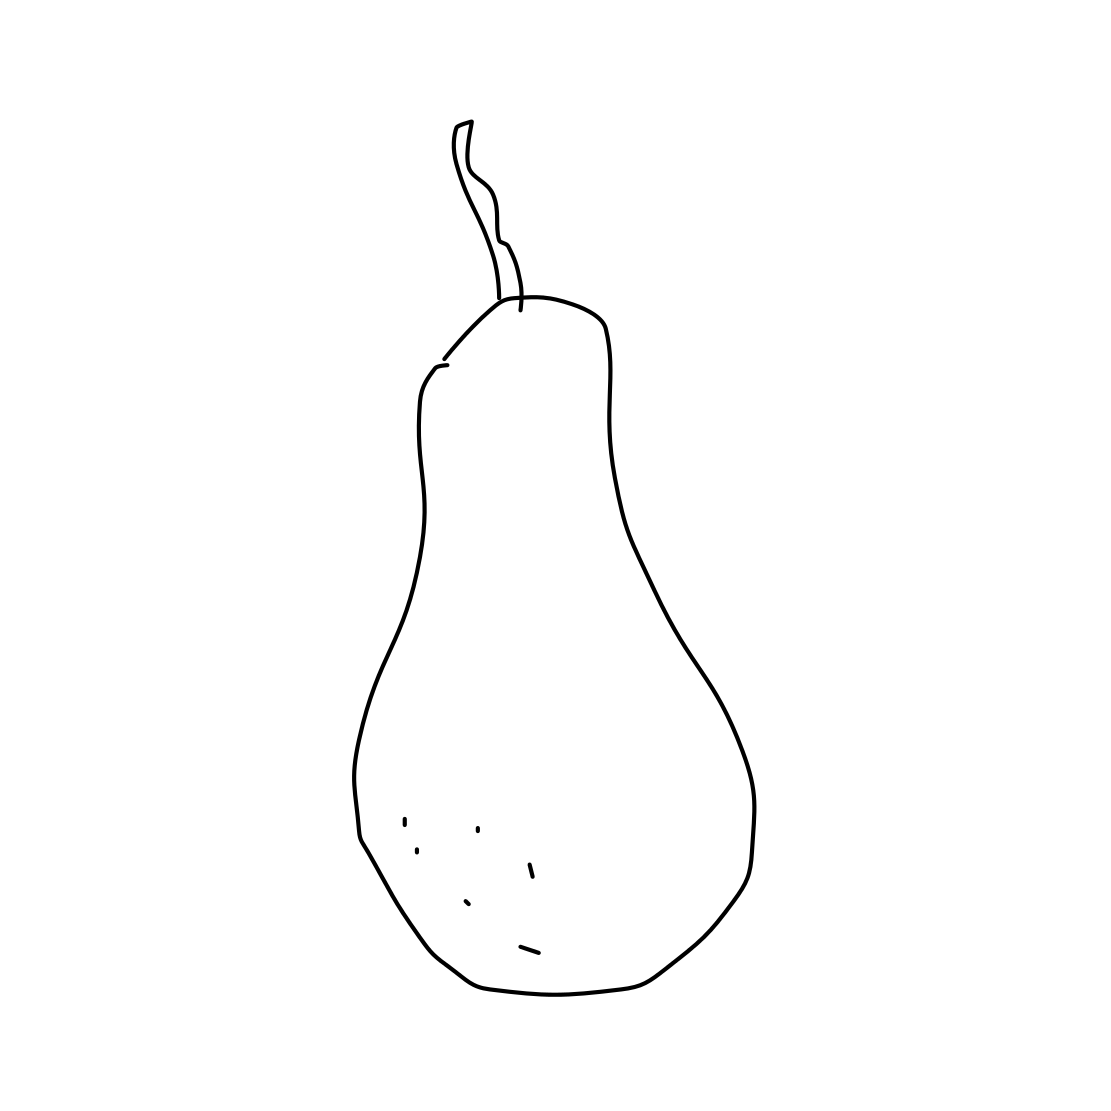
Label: pear